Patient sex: M
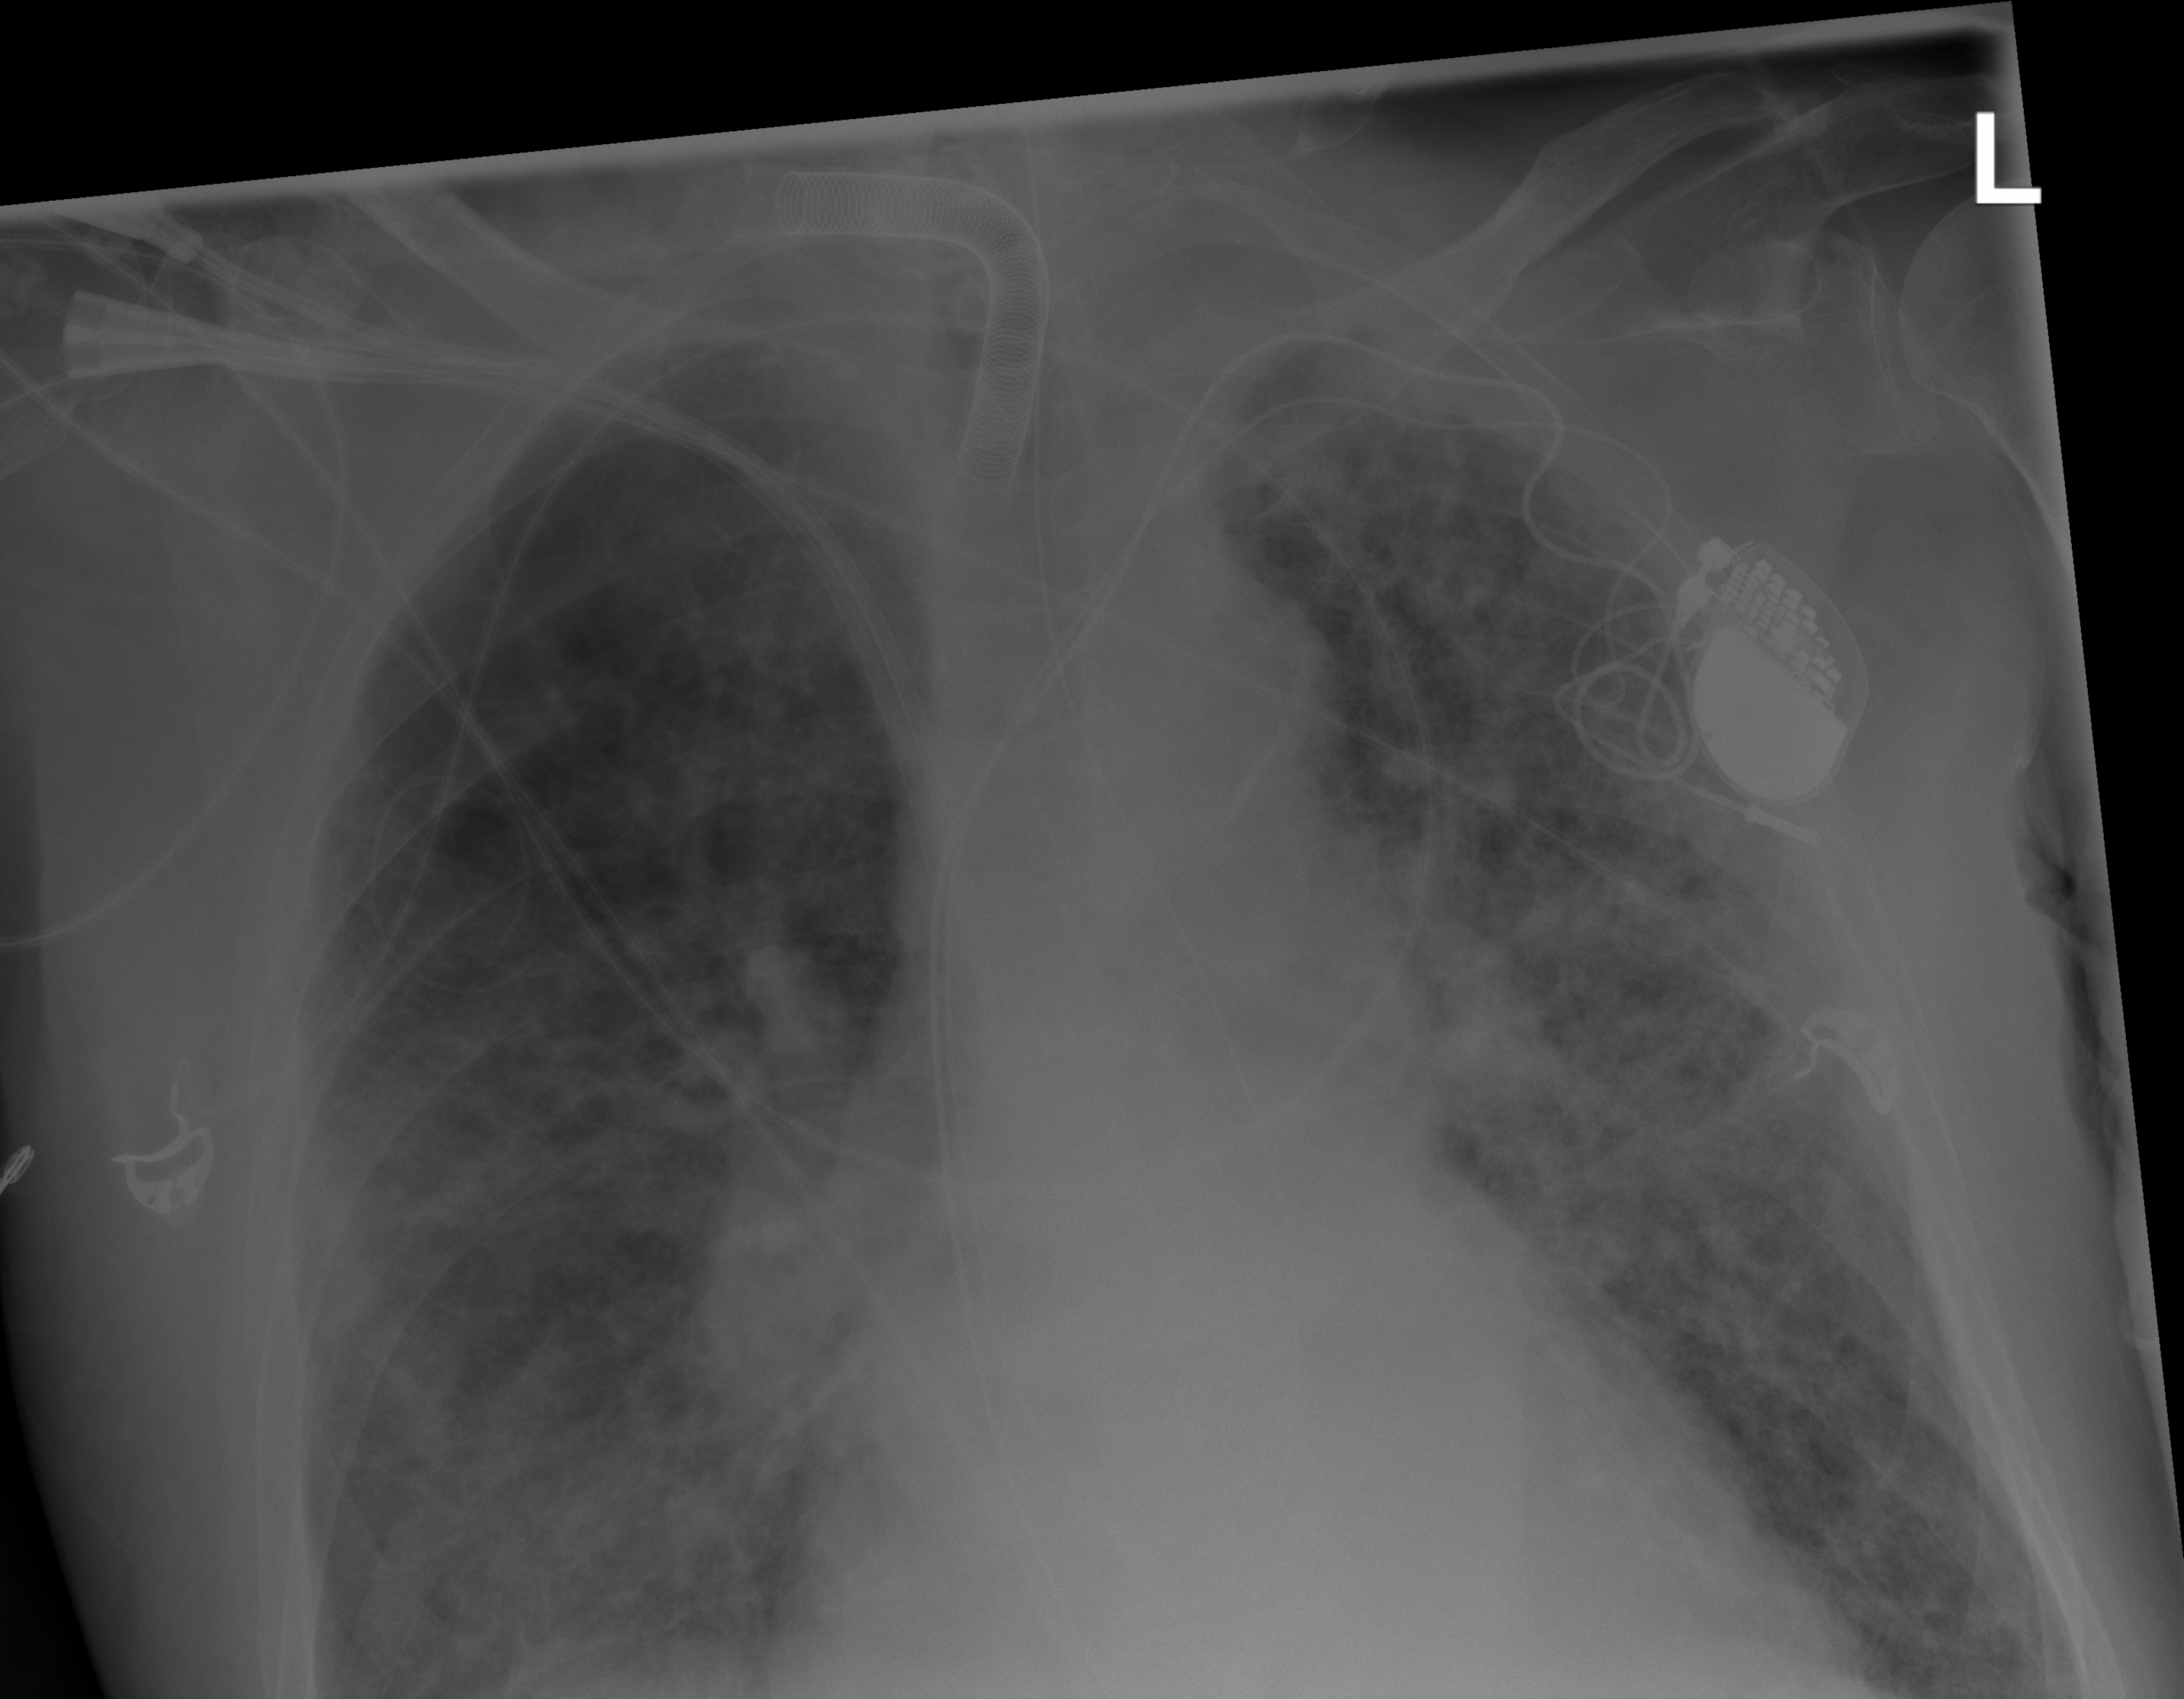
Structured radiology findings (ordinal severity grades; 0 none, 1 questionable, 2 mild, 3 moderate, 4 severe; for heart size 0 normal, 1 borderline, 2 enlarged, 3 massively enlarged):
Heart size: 2
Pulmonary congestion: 1
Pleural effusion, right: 0
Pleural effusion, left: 0
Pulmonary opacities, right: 3
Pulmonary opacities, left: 4
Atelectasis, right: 2
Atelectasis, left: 2